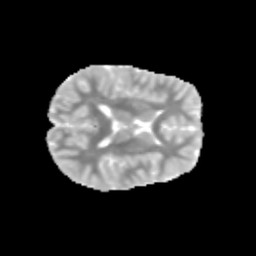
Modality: MD
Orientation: axial
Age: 9
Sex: female
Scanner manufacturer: siemens
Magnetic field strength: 3 T
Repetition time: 3.8 s
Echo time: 0.07 s